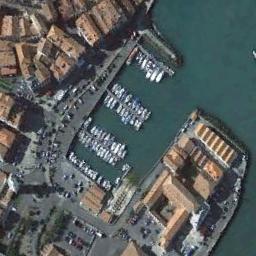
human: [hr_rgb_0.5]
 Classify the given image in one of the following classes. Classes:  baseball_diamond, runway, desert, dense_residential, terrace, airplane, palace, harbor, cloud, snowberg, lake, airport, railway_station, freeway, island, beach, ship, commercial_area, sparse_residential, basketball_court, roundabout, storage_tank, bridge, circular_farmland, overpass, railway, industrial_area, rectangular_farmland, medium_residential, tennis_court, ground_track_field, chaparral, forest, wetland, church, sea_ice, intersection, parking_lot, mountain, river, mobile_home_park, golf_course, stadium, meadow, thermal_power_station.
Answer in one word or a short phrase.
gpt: harbor